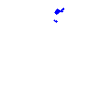
Particle: electron